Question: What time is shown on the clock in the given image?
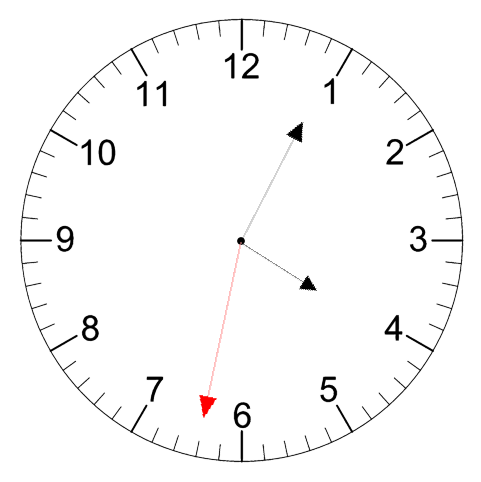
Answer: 04:04:32